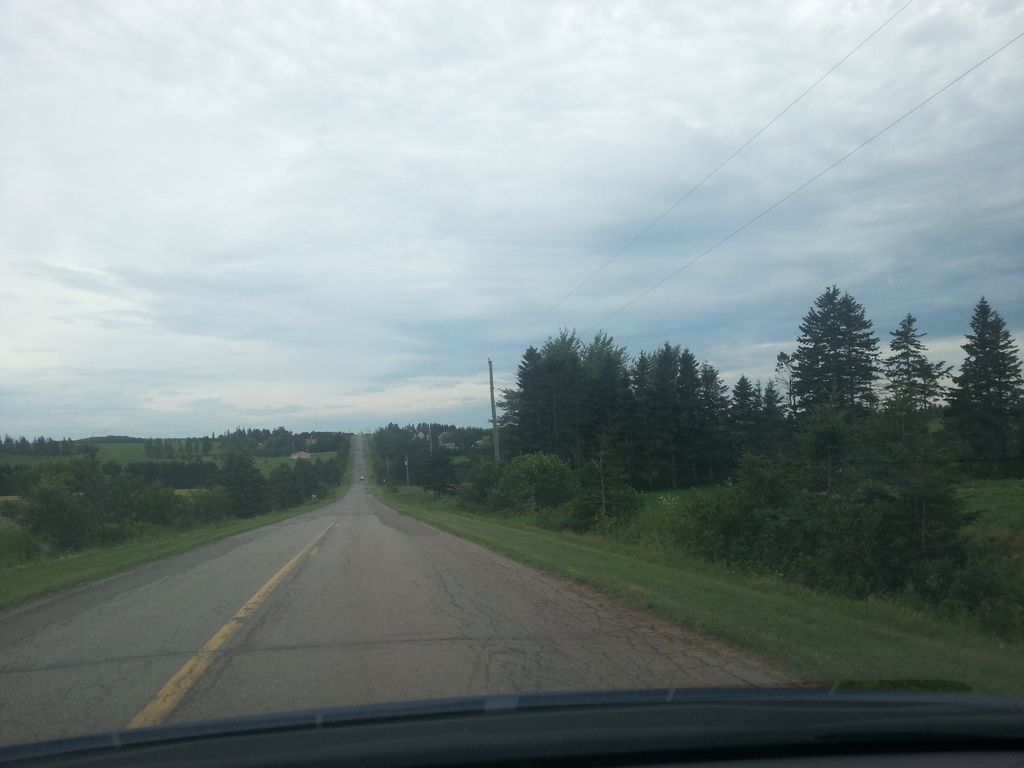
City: charlottetown